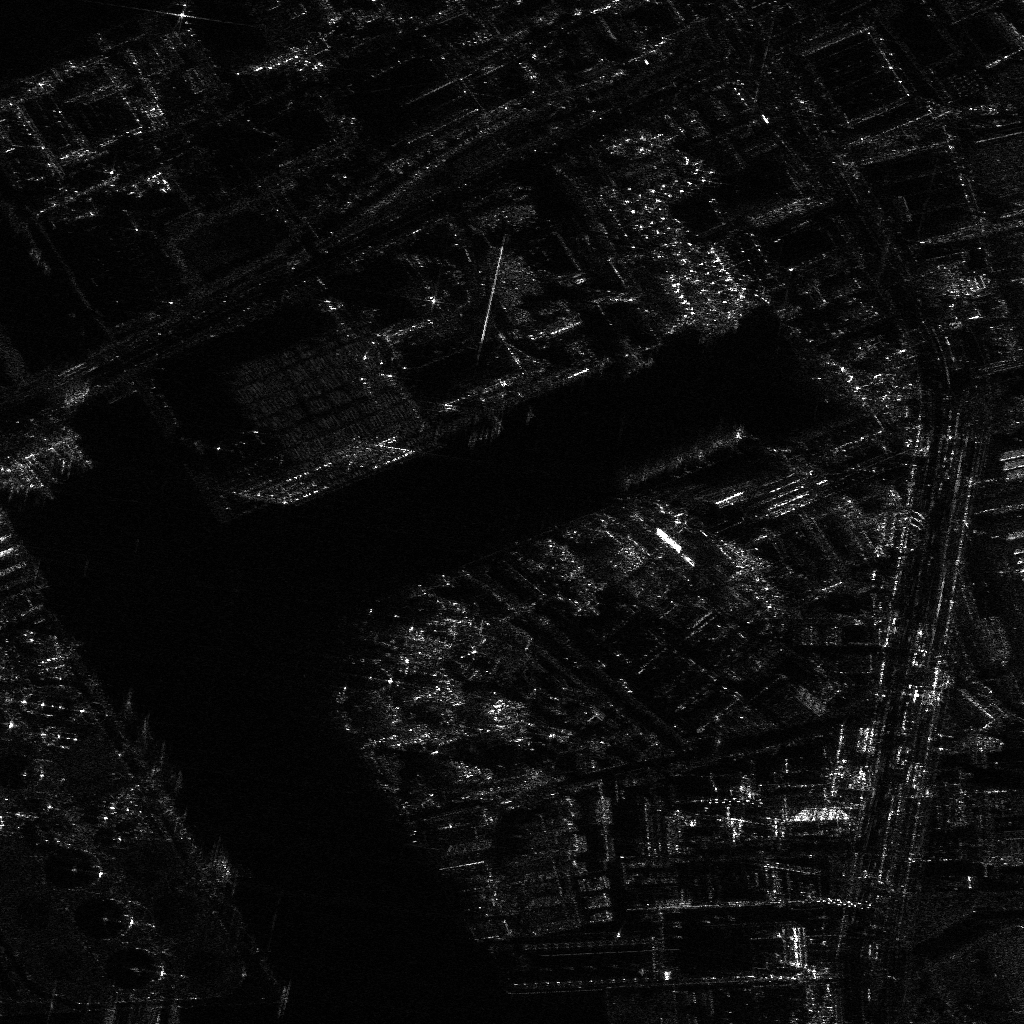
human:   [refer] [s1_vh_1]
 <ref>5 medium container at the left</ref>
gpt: <box>[[5, 42, 9, 44, 61], [0, 45, 5, 46, 61], [2, 44, 6, 45, 61], [-1, 45, 2, 46, 61], [3, 43, 7, 44, 61]]</box>